Field crop: maize
Growth stage: 2
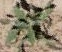
Species: atriplex